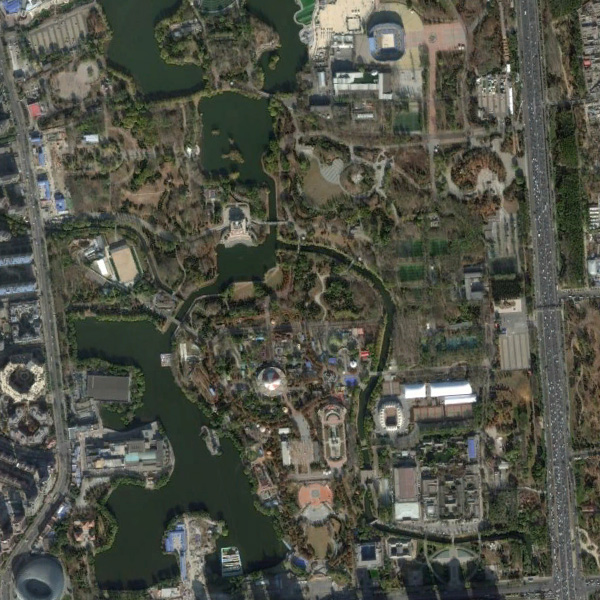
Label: Park